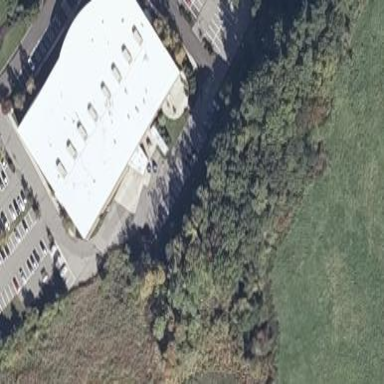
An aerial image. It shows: Commercial building.